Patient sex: M
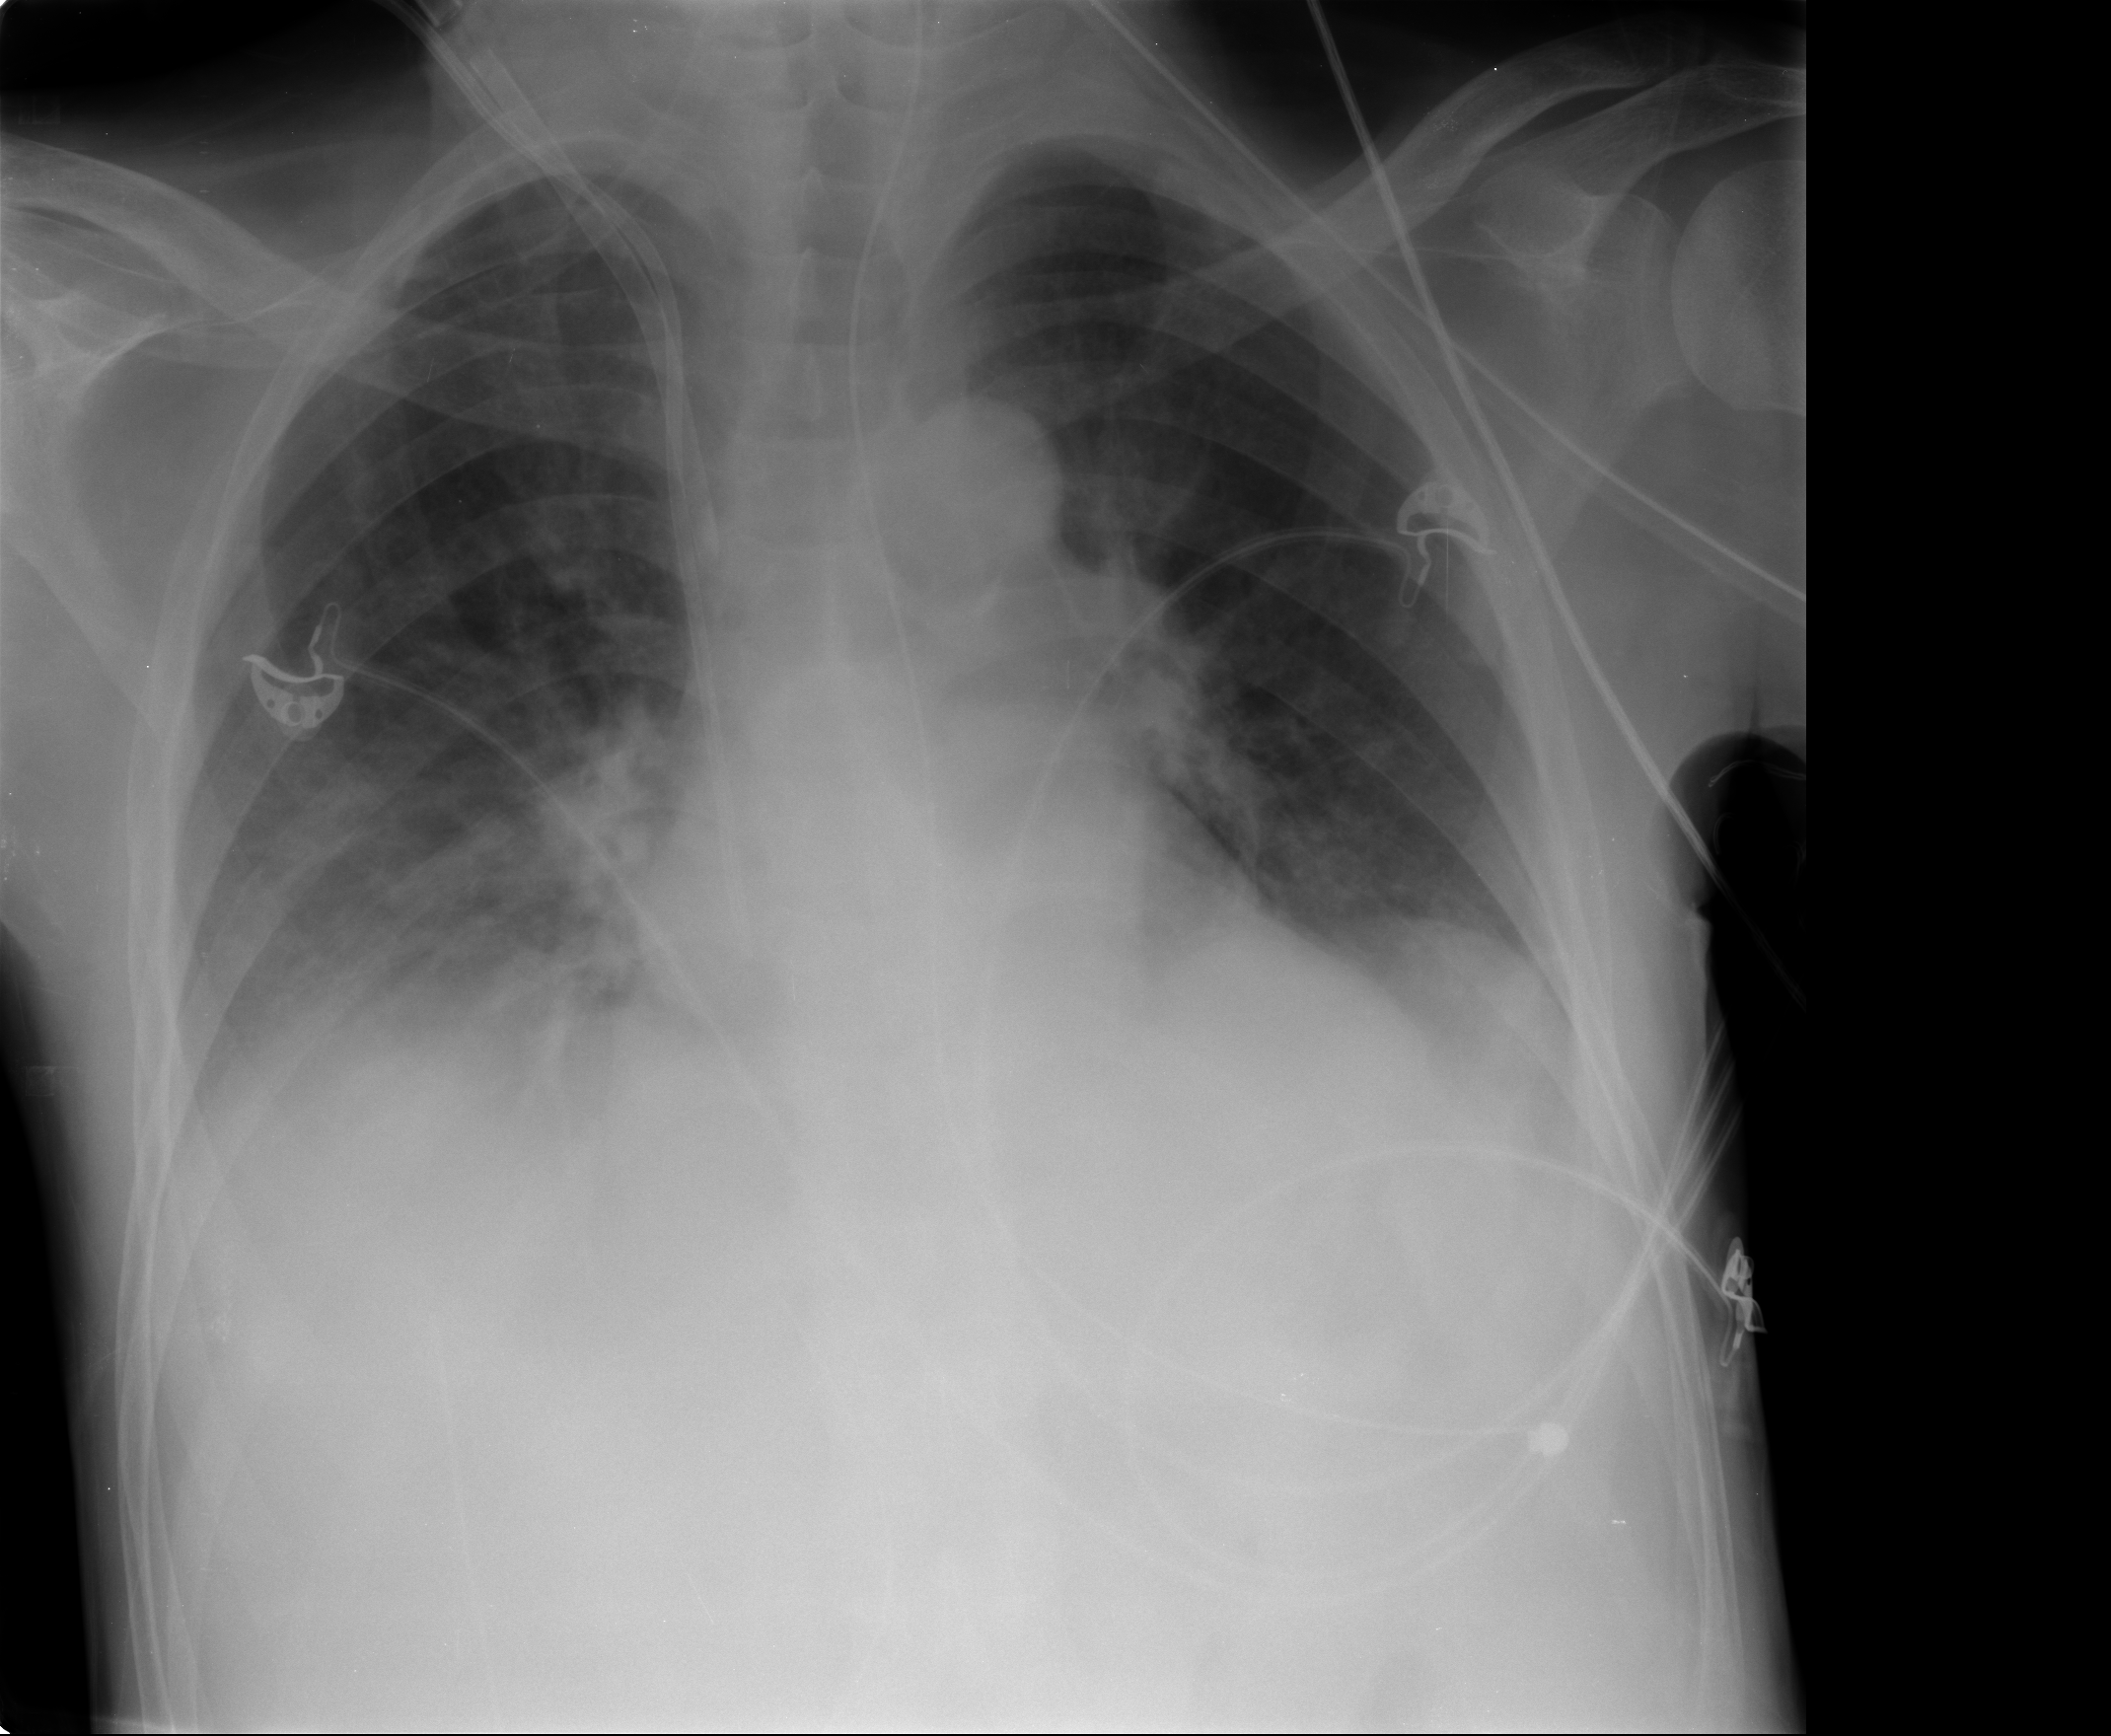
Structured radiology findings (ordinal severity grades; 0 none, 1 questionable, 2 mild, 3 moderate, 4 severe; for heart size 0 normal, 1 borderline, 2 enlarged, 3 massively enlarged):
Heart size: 1
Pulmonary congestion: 0
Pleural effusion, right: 1
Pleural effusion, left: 0
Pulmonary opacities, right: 0
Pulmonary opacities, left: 0
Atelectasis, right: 1
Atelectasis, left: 1